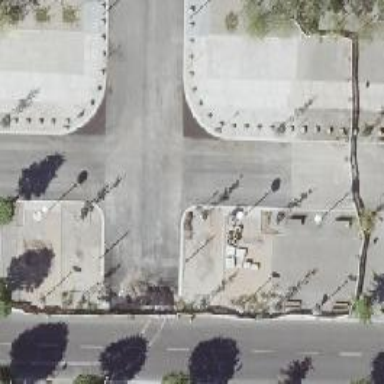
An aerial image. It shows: Residential road with asphalt surface. There are separate sidewalks on both sides and parking lane on the right.